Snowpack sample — Loveland Pass, Silver Plume, Colorado, USA (2/11/26, 12:00 PM MST)
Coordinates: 39.663, -105.886
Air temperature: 35 °F
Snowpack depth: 82 cm
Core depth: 30 cm
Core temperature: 23 °F
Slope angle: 13°, slope face: 12°
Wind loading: high
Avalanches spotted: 1
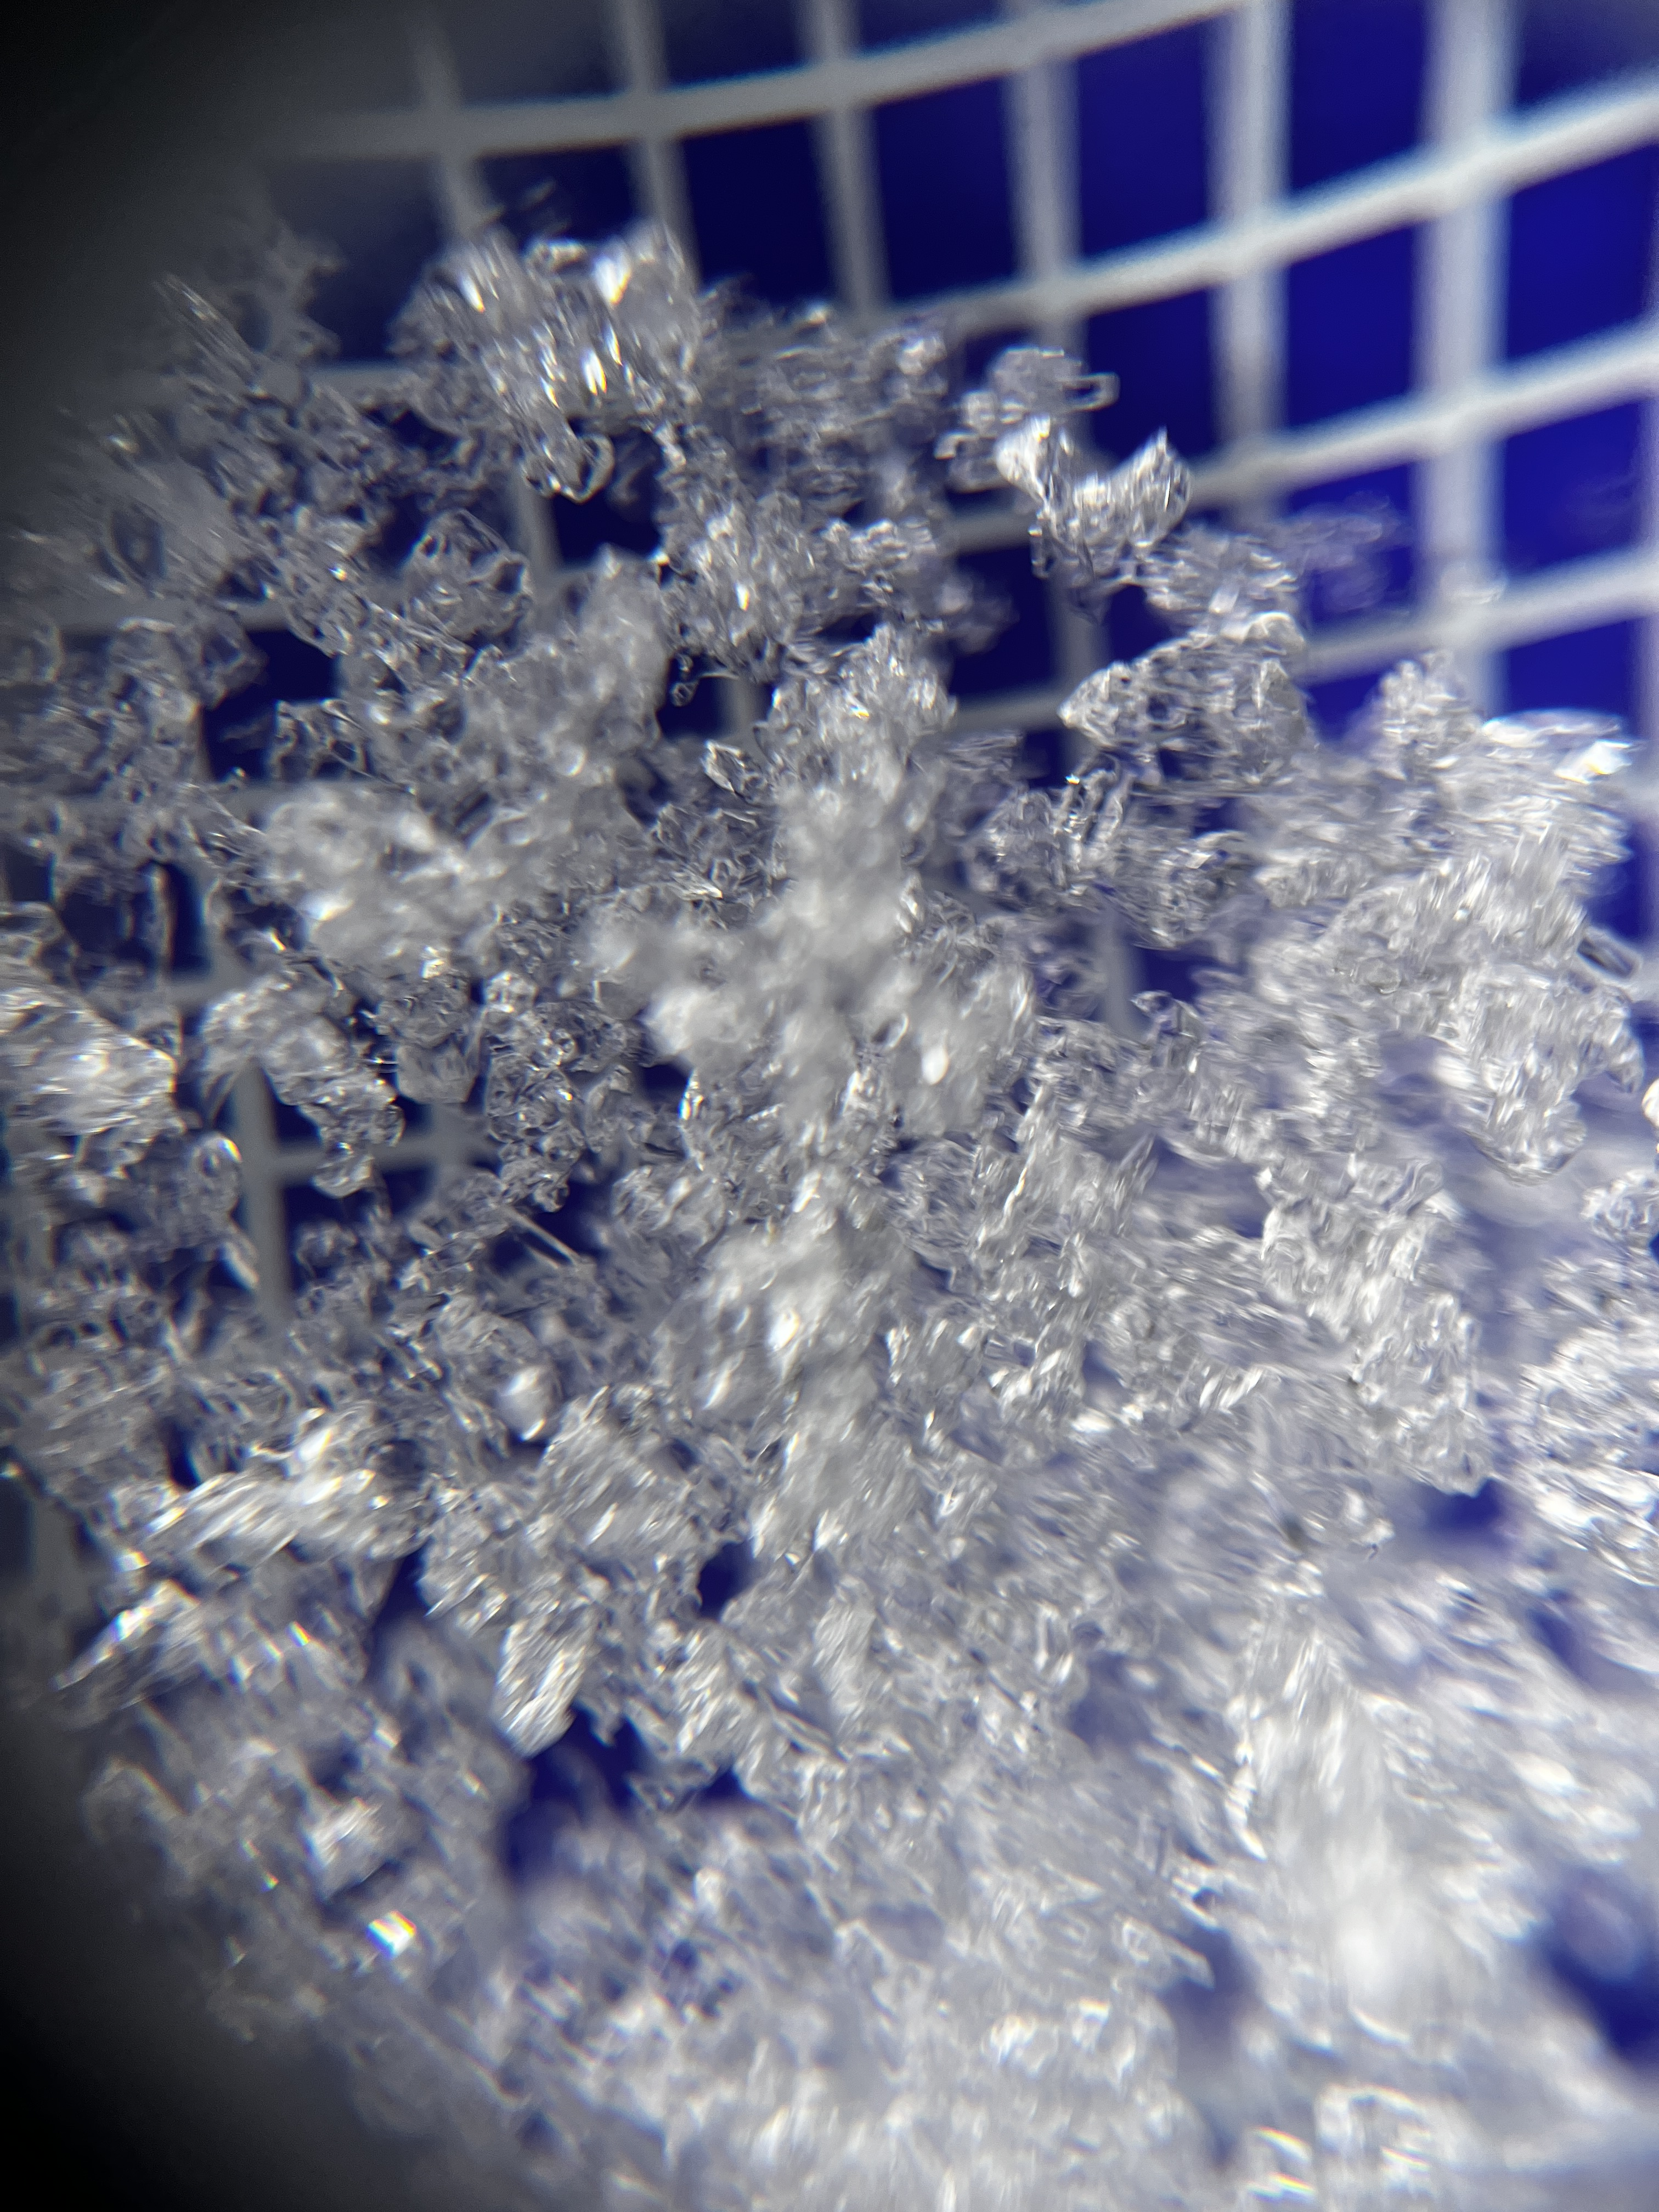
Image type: magnified_profile
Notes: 1 small avalanche spotted on the north side of the bowl, lots of wind loading